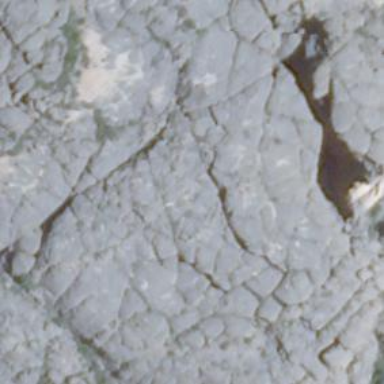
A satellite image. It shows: Natural cliff.